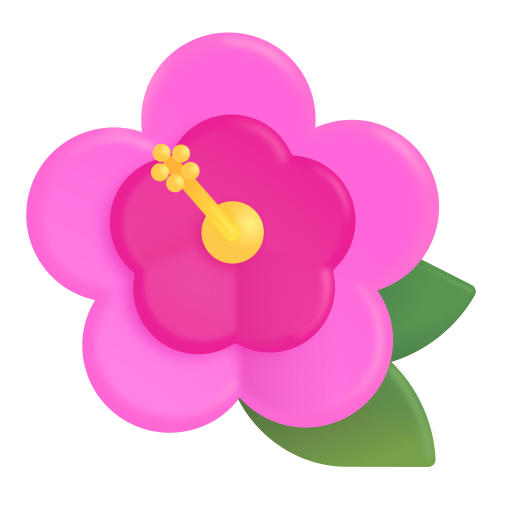
hibiscus color